Interaction volume radius: 10 \u00c5
Interaction volume height: 10 \u00c5
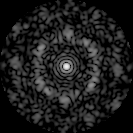
Disorder parameter: 0.6988